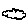
Label: cloud